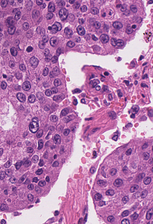
Tumor epithelial tissue: yes
Tumor-associated stroma tissue: yes
Normal tissue: no